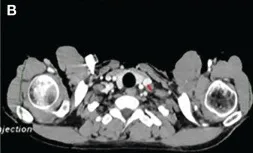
The patient's CT scans at baseline, at best response, and at the last evaluation. (A-C) Evolution of a left supraventricular node. While the images in.
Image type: radiology (ct)